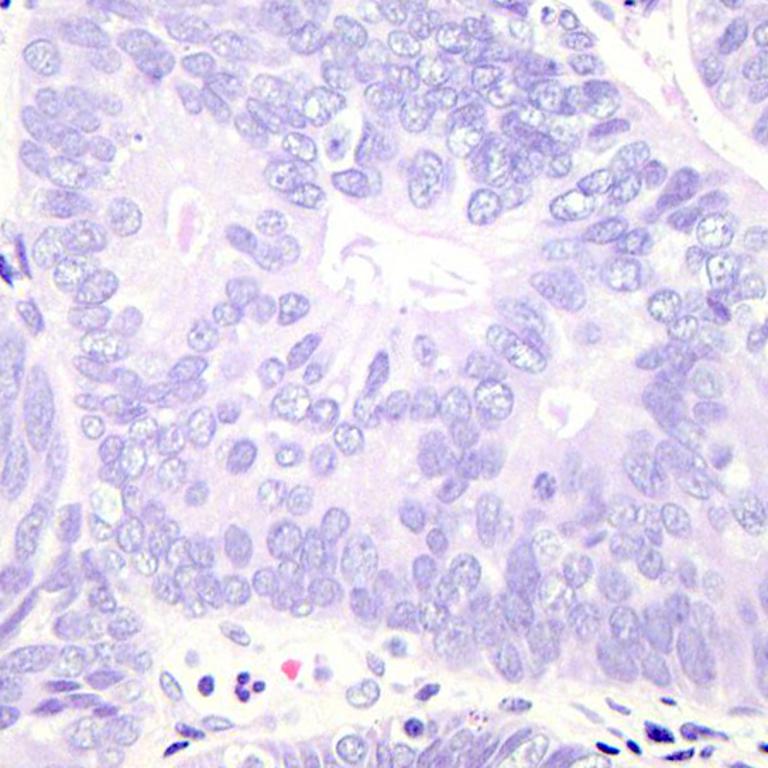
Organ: colon
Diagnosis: adenocarcinomas